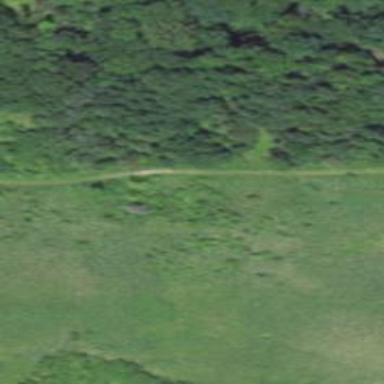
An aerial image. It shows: Path.